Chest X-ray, PA view. Patient: 49 years old, sex F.
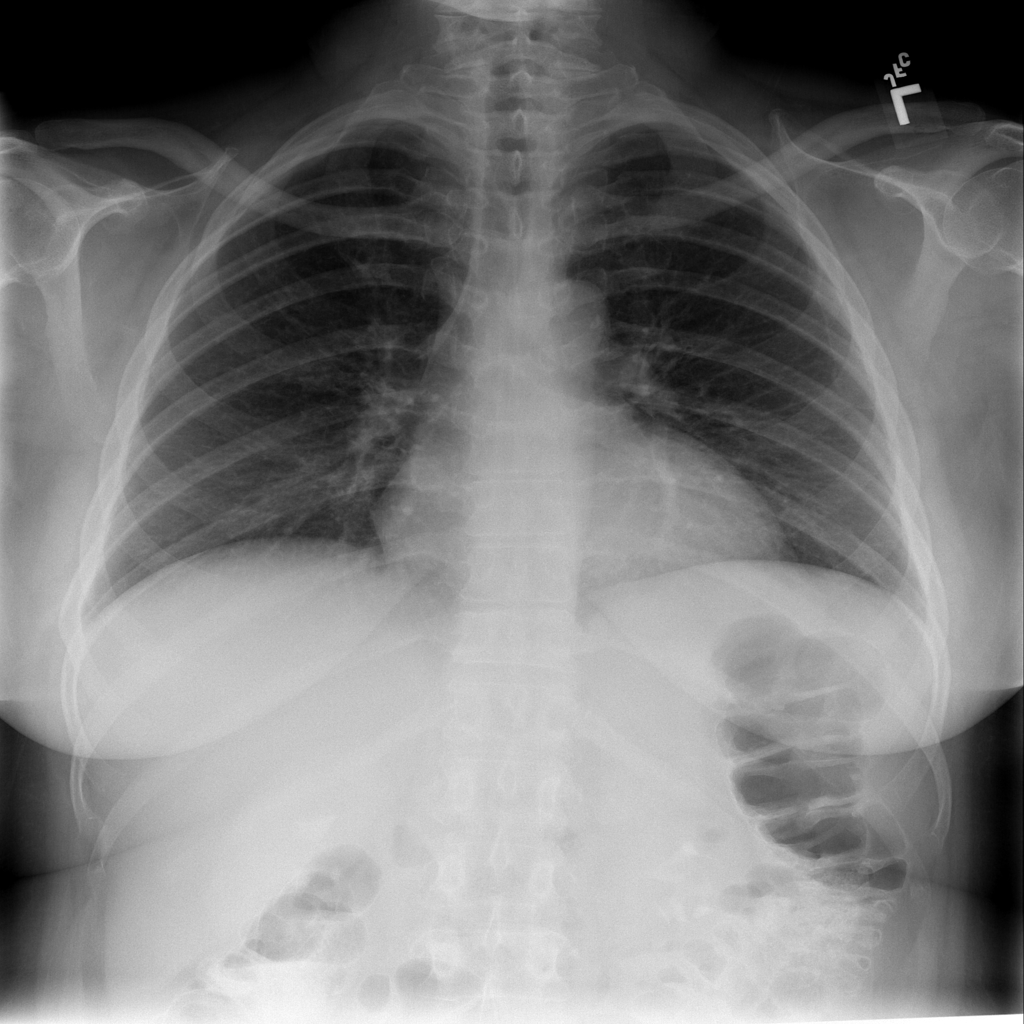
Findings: No Finding